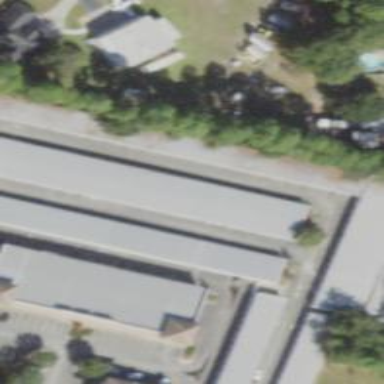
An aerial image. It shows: Storage rental shop located in building.